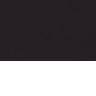
Metastatic tissue present: no